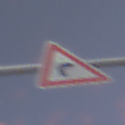
Verkehrszeichen: KurveRechts
Umgebung: Outdoor, Suburban
Tageszeit: SunriseSunset
Wetter: PartlyCloudy
Licht: Natural
Jahreszeit: NotSpecified
Kontrast: LowContrast